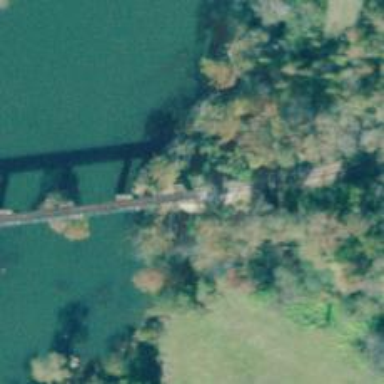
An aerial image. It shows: Disused railway bridge.